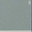
Piece: xx